Question: I have a plot with two data sets which produces a slight gradient, where a may be overplotted.
At the moment I have only managed to get a straight line of best fit. I understand 'scipy.optimize.curve_fit' should be able to help me, but this requires me to know the function I want to overplot (I think).
Below are my code and plots. How would one go about creating a curved plot for these data sets?
'''
plt.figure(figsize=(15,6.6))
pl.subplot(1,2,1)
plt.plot(gg,AA, 'kx')
plt.xlabel('x')
plt.ylabel('y')
plt.gca().invert_yaxis()
y=AA
x=gg
fit=pl.polyfit(x,y,1)
#slope, fit_fn=pl.poly1d(fit)
fit_fn=pl.poly1d(fit)
scat=pl.plot(x,y, 'kx', x,fit_fn(x), '-b' )
pl.subplot(1,2,2)
pl.plot(LL,pp, 'kx')#shows points with no removal or bestfit
plt.gca().invert_yaxis()
plt.savefig('1.jpg')
plt.show()
'''

It should be noted that there is possibly no curve but I want to discover if there is one which would fit.
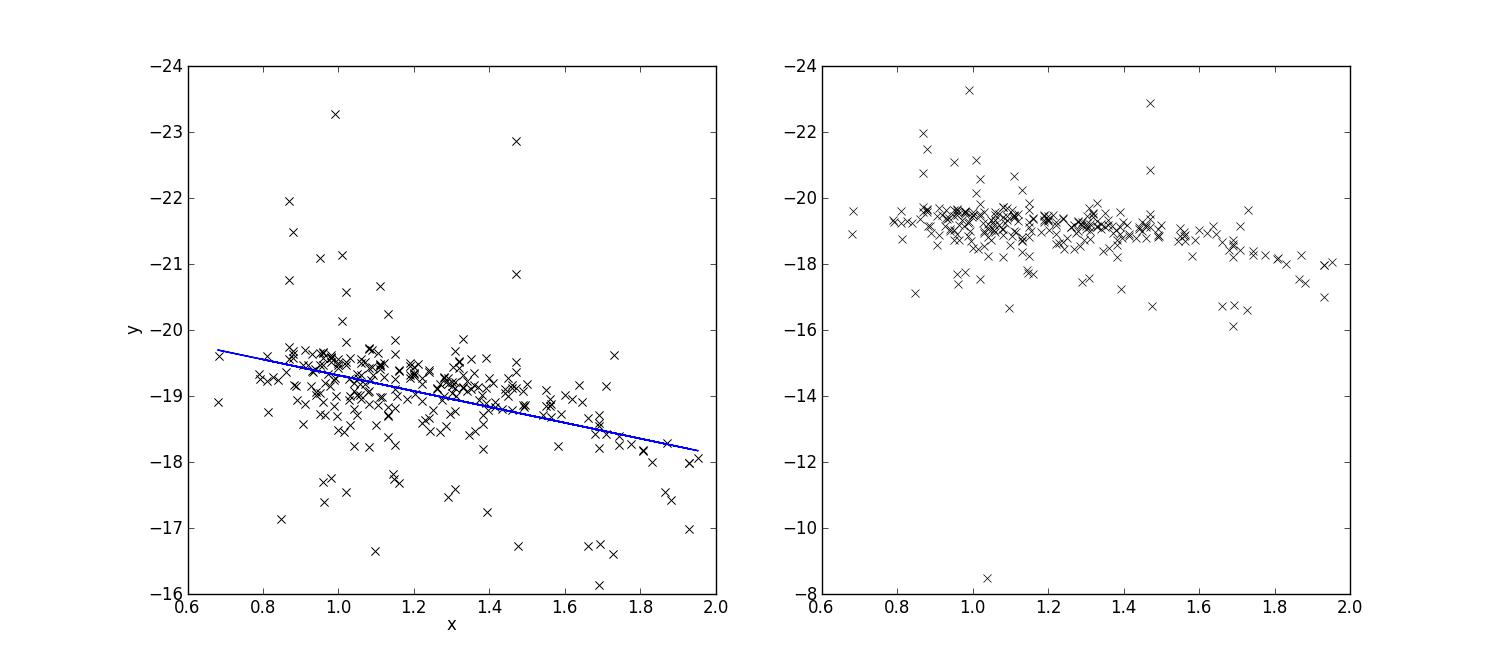
Answer: If I understand well, your question is much rather a conceptual than a practical one.
If you want to show a line that somewhat represents your dataset, you could start with three things: moving average, interpolation and polynomial fit.
Moving average smoothes your dataset nicely. I'm not aware of a built-in function for it, but you can code it yourself, as it was discussed <URL>.
Interpolation (<URL> fits some function on your dataset which can be evaluated at many points and then plotted.
With the two mentioned methods, you don't have to specify a function. However, you can <URL> with this method.